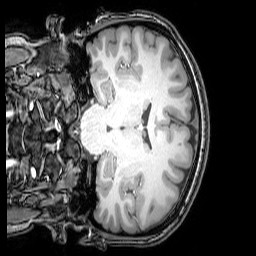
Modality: T1w
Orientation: coronal
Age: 22
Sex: female
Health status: healthy
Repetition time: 0.081 s
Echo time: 0.037 s